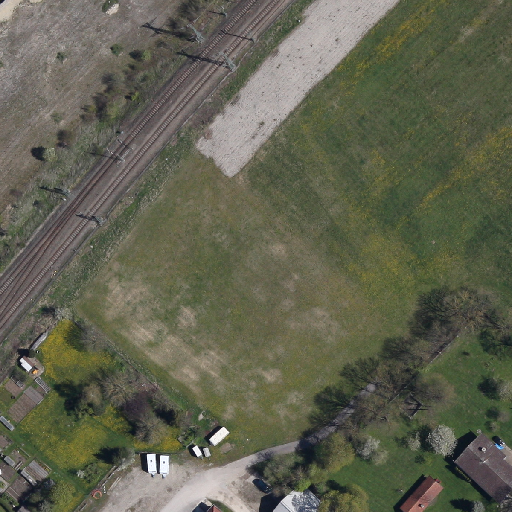
Referring expression: paved road along with tree